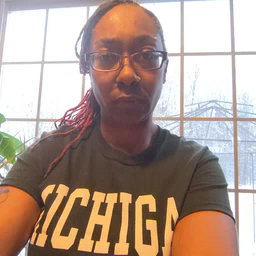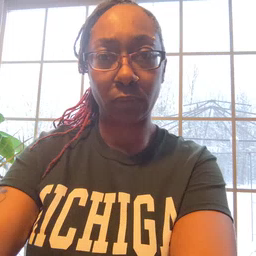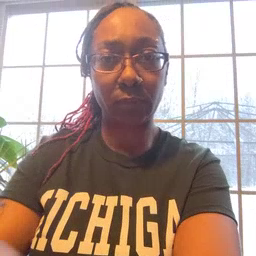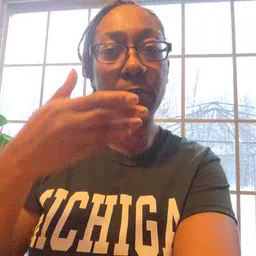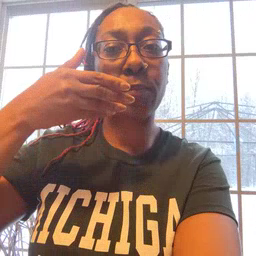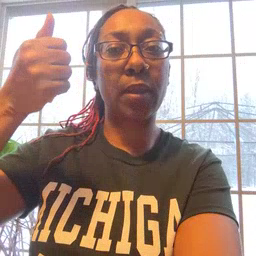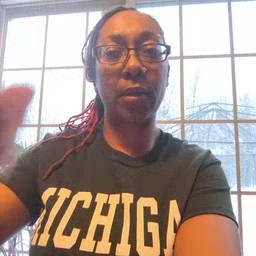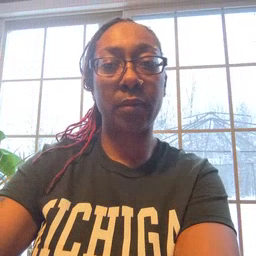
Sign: better